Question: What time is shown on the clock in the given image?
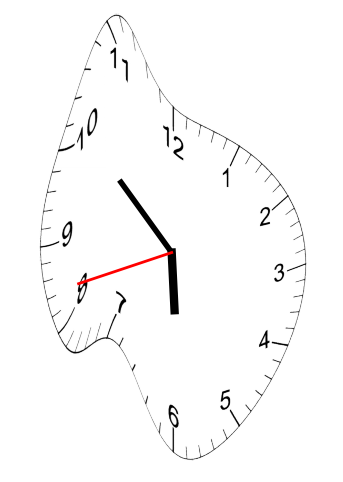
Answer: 05:51:42